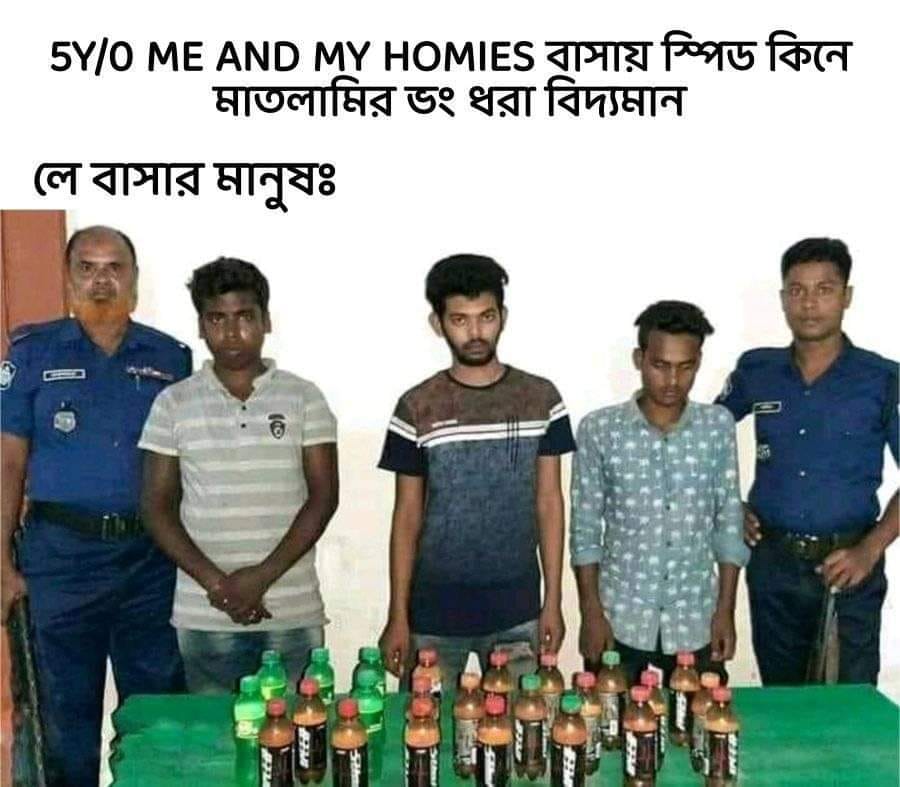
Caption: 5Y/O  ME AND MY HOMIES বাসায় স্পিড কিনে মাতলামির ভং ধরা বিদ্যমান       লে বাসার মানুষঃ
Label: non-hate